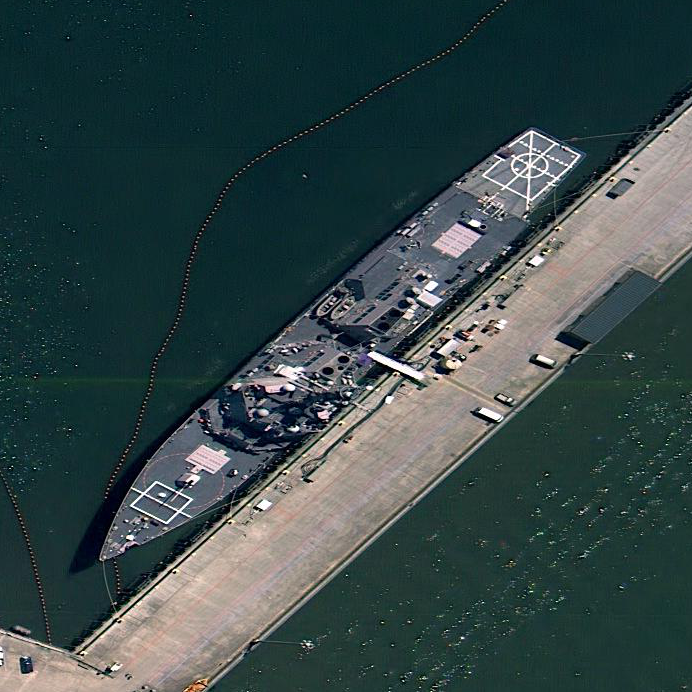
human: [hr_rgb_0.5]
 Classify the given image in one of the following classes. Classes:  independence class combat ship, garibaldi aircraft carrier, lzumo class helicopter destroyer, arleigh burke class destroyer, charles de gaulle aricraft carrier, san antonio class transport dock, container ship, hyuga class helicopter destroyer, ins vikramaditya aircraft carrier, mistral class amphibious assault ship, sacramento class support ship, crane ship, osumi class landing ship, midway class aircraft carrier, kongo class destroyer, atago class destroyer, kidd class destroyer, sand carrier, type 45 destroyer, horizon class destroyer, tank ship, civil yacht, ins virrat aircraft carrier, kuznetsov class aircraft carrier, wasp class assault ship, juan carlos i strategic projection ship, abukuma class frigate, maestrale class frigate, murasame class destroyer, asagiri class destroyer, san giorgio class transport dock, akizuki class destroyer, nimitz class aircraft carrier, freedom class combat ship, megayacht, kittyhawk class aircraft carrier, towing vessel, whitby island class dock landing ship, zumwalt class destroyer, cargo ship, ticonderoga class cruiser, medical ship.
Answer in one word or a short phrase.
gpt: Arleigh Burke class destroyer